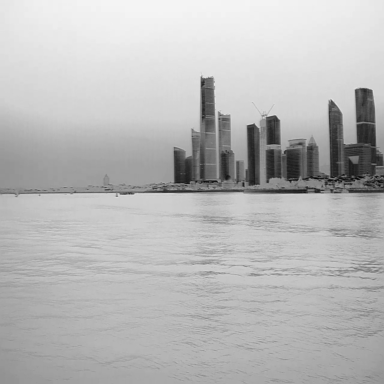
There is a container_ship in the infrared image.